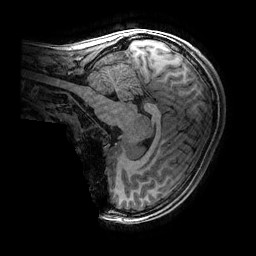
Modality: T1w
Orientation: sagittal
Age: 13
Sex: male
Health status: ill
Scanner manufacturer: ge
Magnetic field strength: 3 T
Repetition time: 0.007664 s
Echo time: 0.00342 s